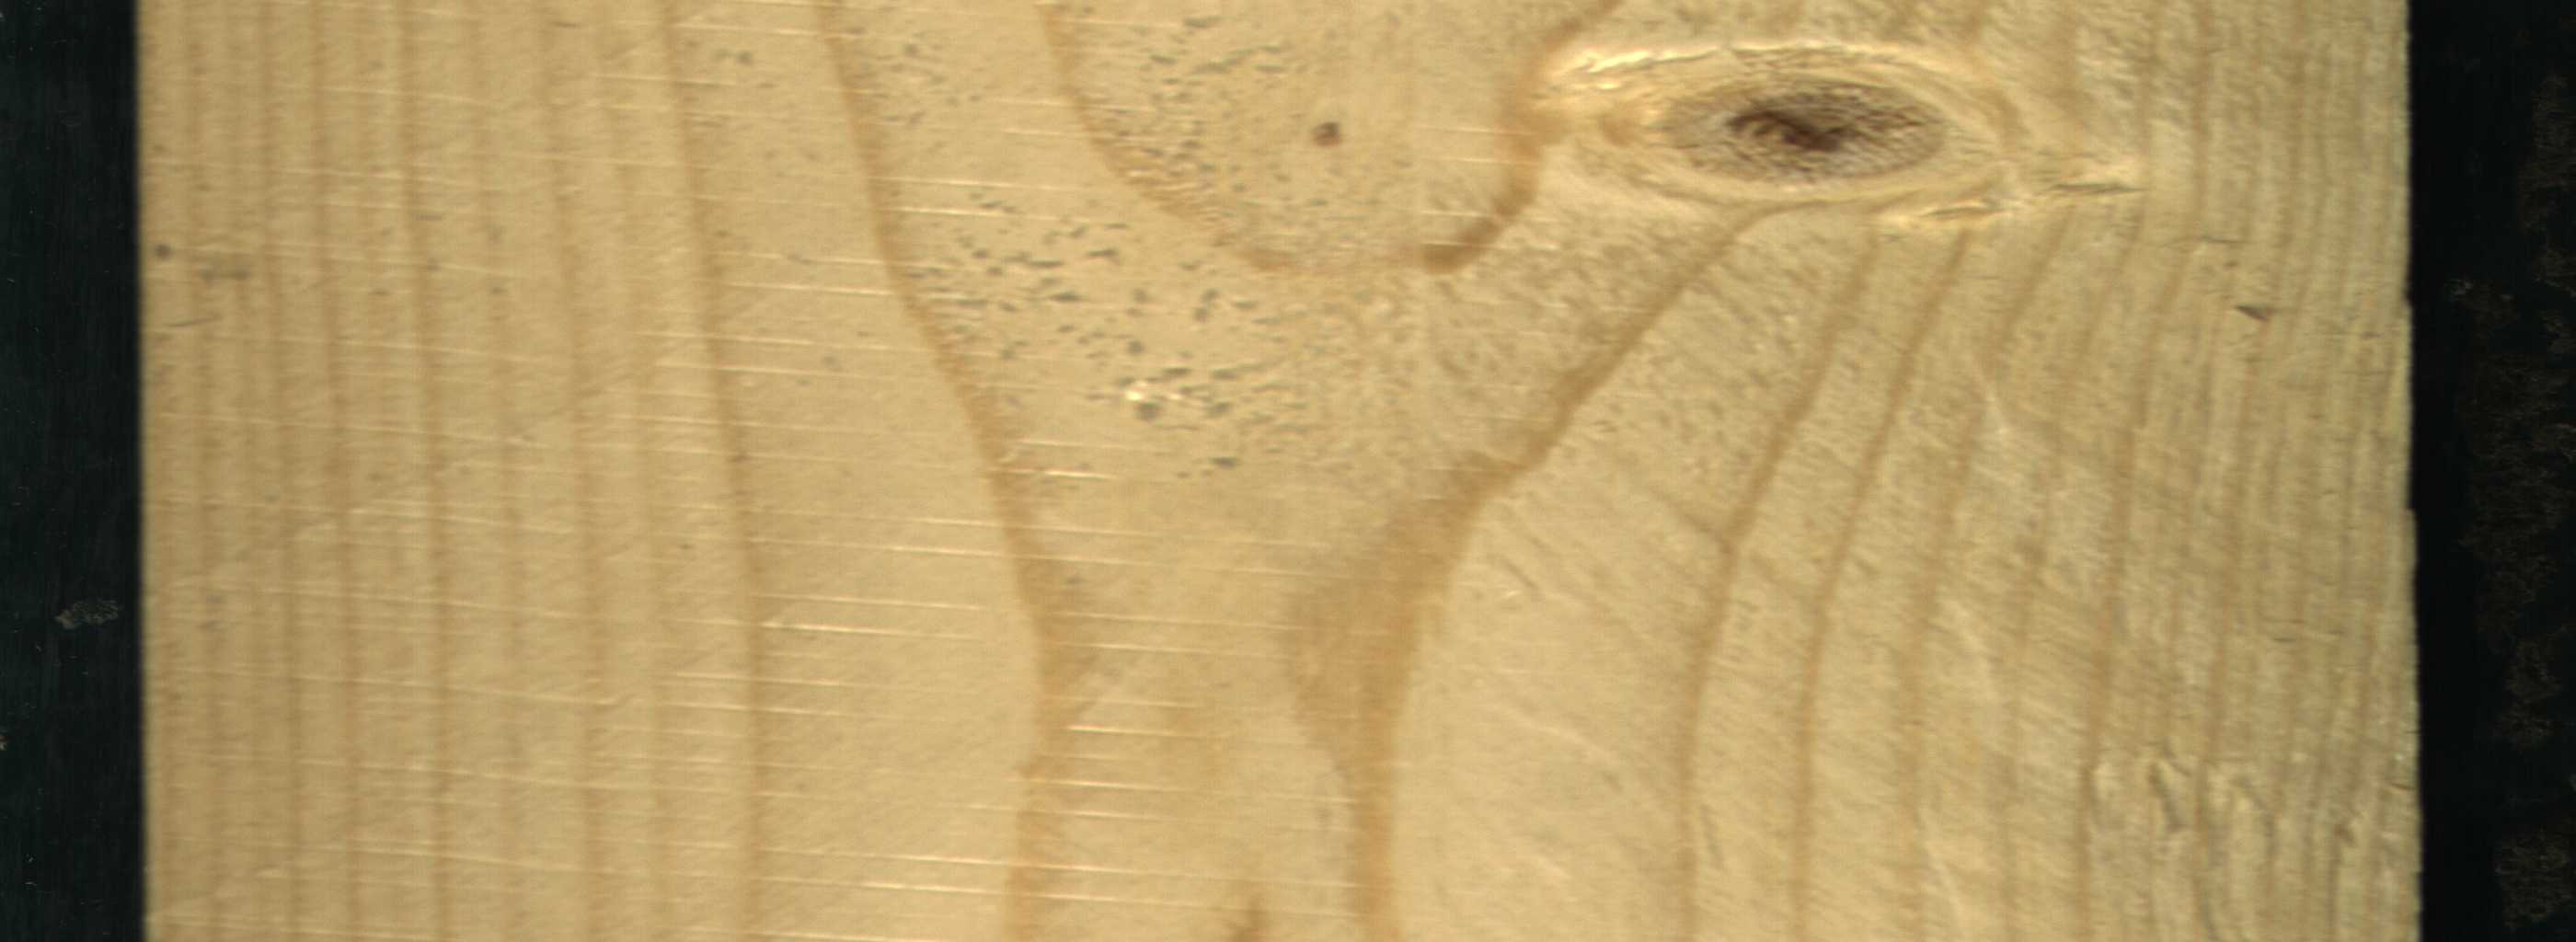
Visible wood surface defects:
Live_Knot